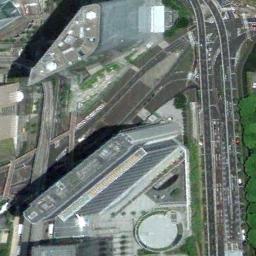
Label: commercial_area